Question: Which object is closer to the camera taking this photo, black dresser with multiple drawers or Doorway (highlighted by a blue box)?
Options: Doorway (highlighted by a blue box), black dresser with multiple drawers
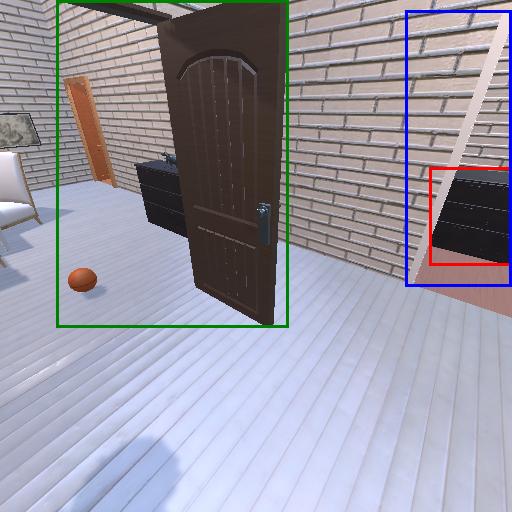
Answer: Doorway (highlighted by a blue box)